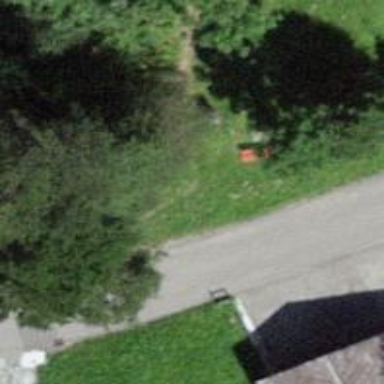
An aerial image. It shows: Red bench.